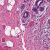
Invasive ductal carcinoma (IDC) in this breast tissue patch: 0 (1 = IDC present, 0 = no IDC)